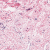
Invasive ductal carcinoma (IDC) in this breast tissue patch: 0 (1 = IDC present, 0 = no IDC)